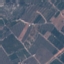
Land use / land cover class: PermanentCrop